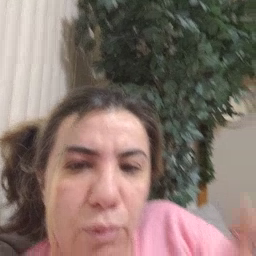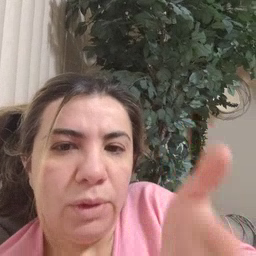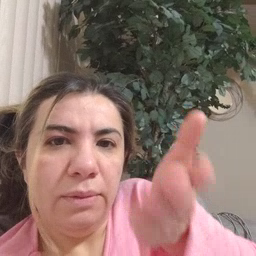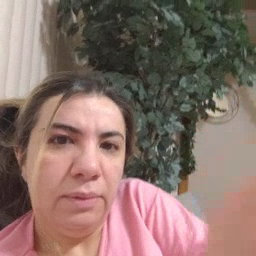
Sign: boat